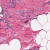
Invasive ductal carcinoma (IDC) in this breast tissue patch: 0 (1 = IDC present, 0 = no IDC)